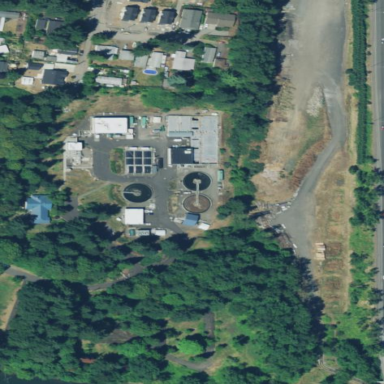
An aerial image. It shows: Wastewater plant.